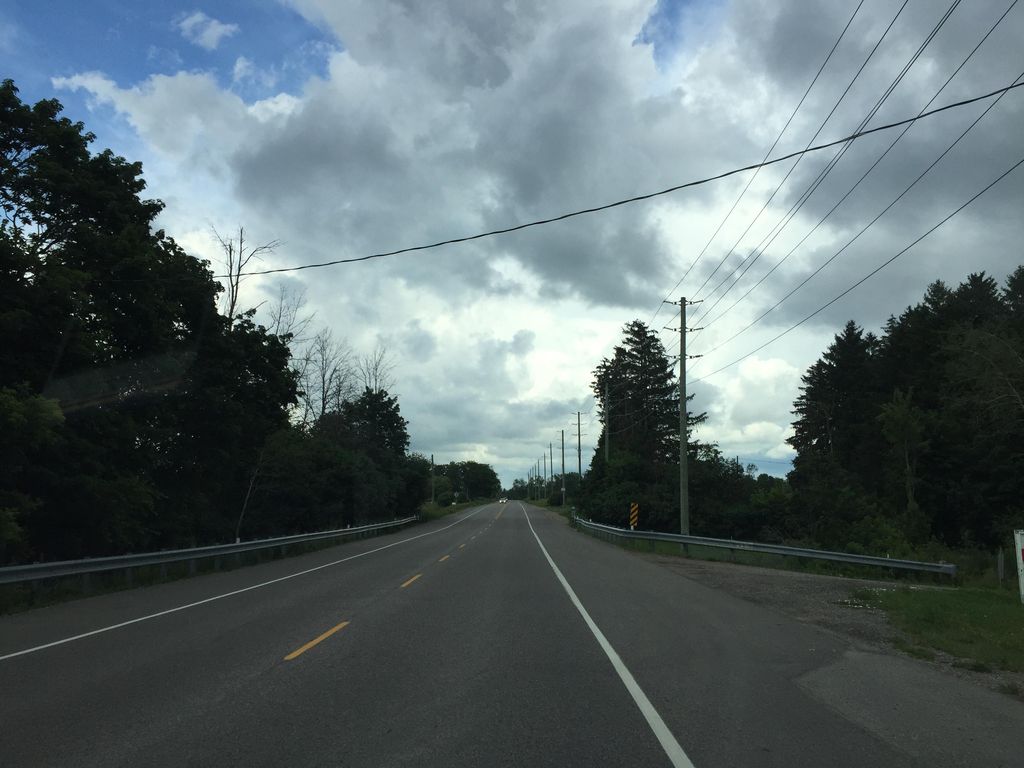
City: kitchener-waterloo